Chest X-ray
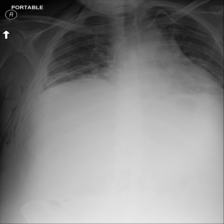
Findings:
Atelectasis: positive
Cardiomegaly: negative
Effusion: positive
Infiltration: negative
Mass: negative
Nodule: negative
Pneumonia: negative
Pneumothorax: negative
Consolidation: negative
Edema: negative
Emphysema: positive
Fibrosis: negative
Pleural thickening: negative
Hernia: negative